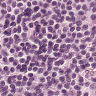
Metastatic tissue present: no